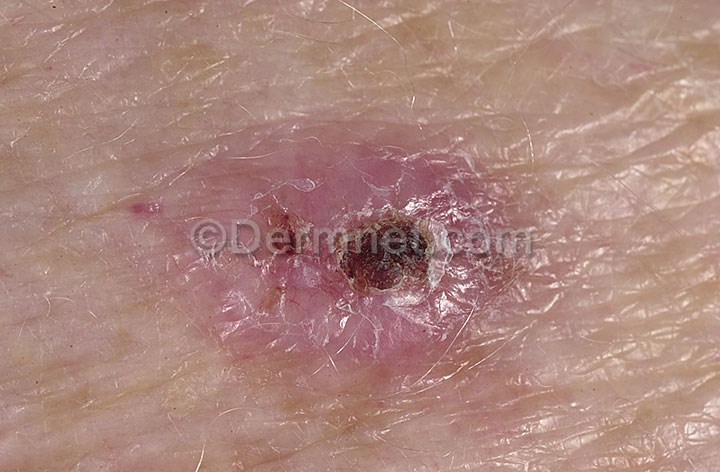
Disease: Actinic Keratosis Basal Cell Carcinoma and other Malignant Lesions